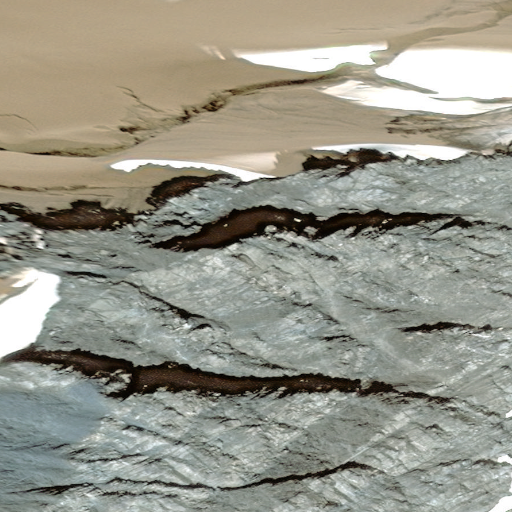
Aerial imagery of mountain in Alaska named Carpathian Peak containing only unknown